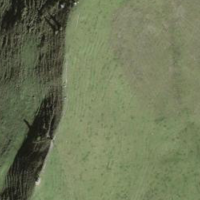
EUNIS habitat code: 23
Species observed at this site:
Juniperus communis